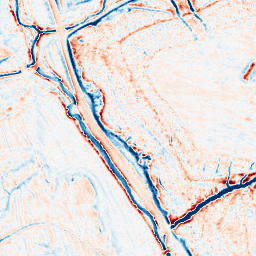
Category: edge_preserving
Decomposition family: anisotropic_diffusion
Decomposition parameters: iterations: 20
kappa: 100
gamma: 0.15
Upsampling method: bilinear
Upsampling parameters: scale: 8
Upsampling scale: 8